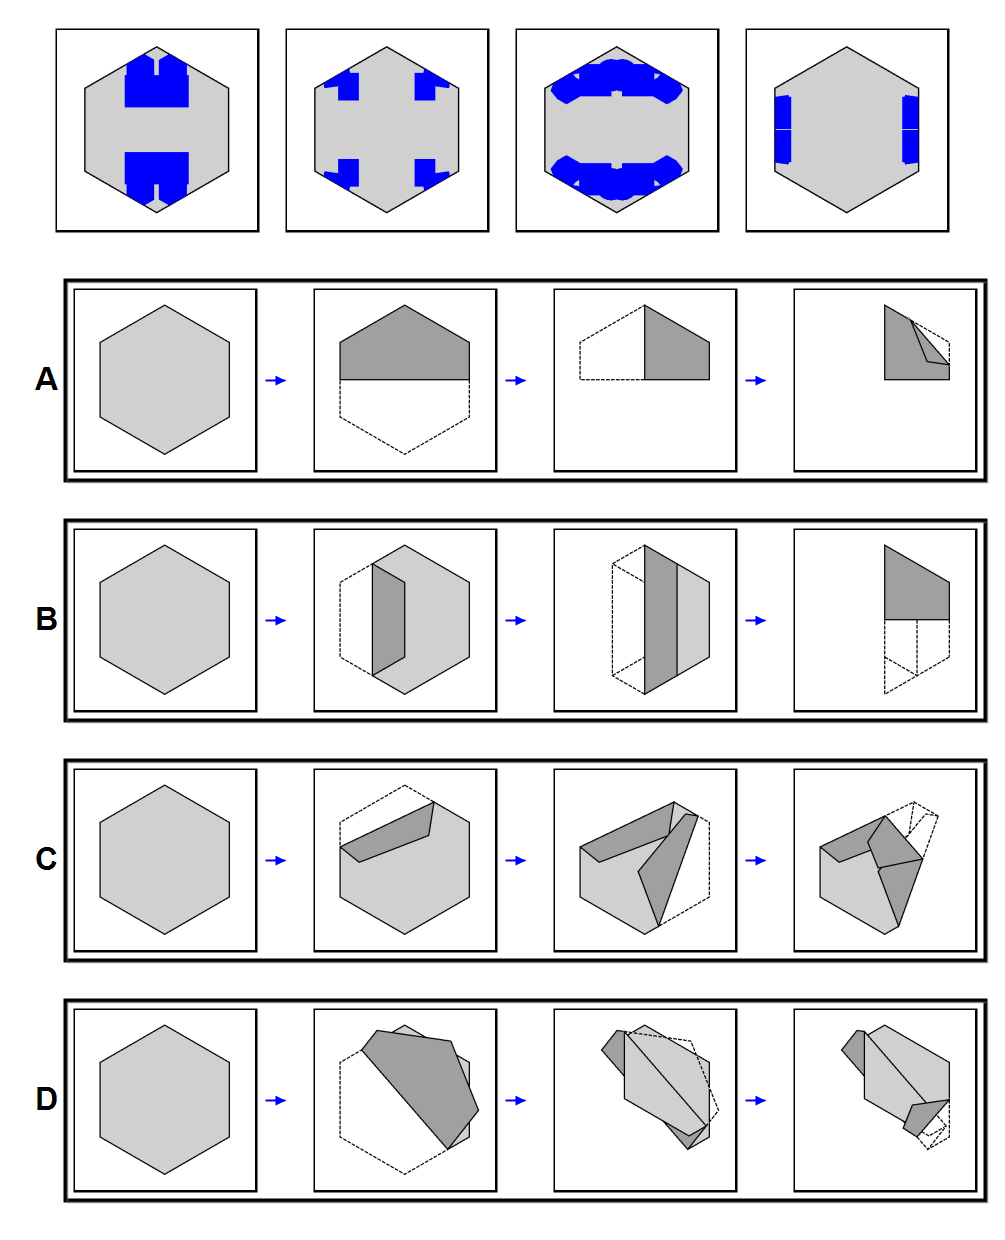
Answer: A